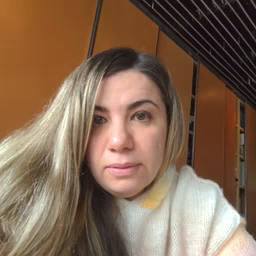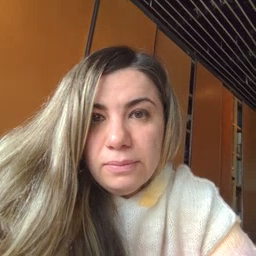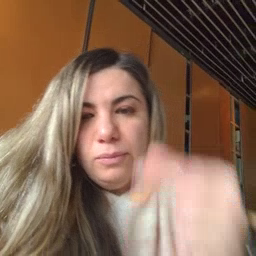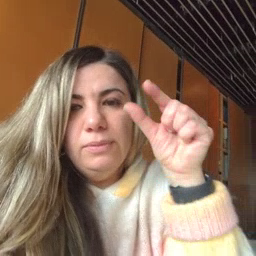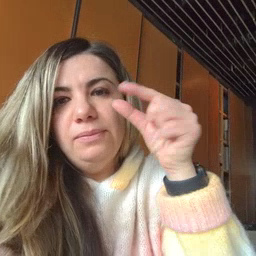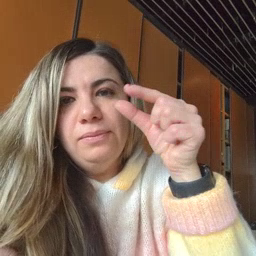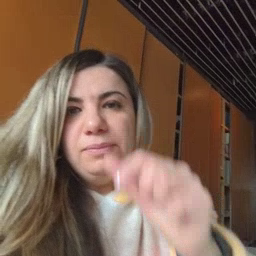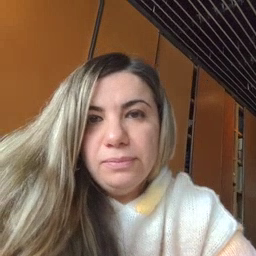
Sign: green